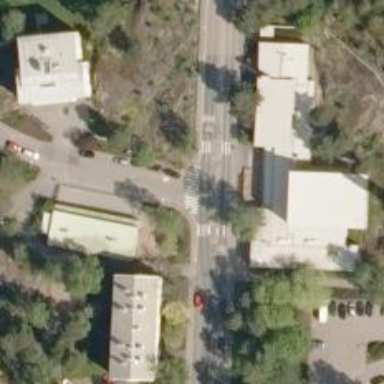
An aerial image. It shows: Uncontrolled road crossing.